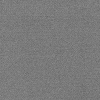
Atmospheric dust classification: dusty